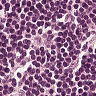
Metastatic tissue present: no